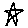
Label: star